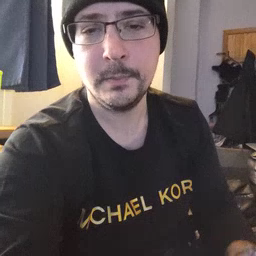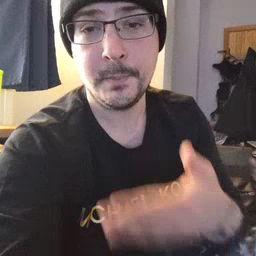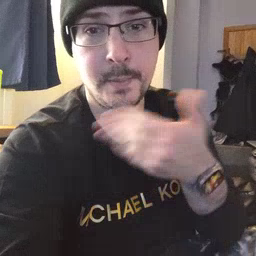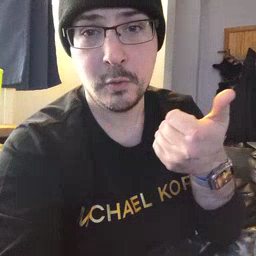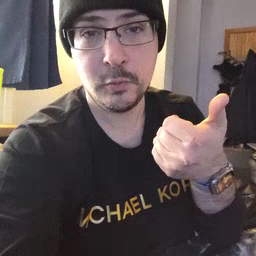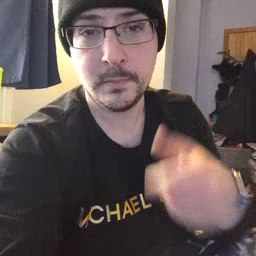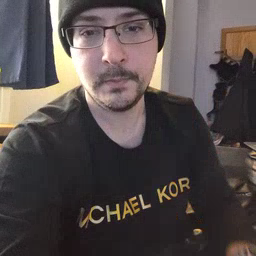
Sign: better